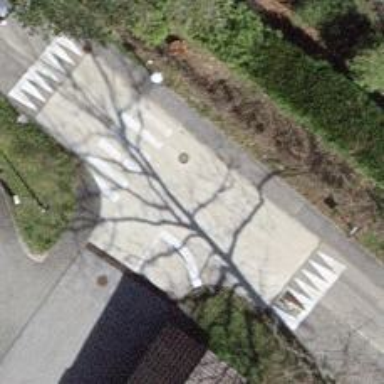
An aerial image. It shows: Traffic calming table.